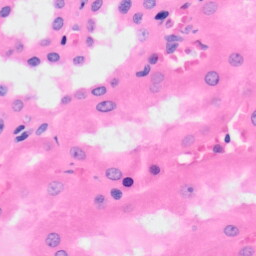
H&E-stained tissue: Kidney